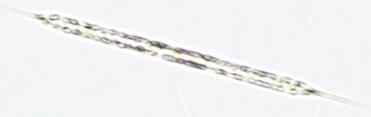
Label: Rhizosolenia